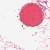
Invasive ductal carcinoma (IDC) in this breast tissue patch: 0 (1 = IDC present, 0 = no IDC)